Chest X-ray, PA view. Patient: 69 years old, sex M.
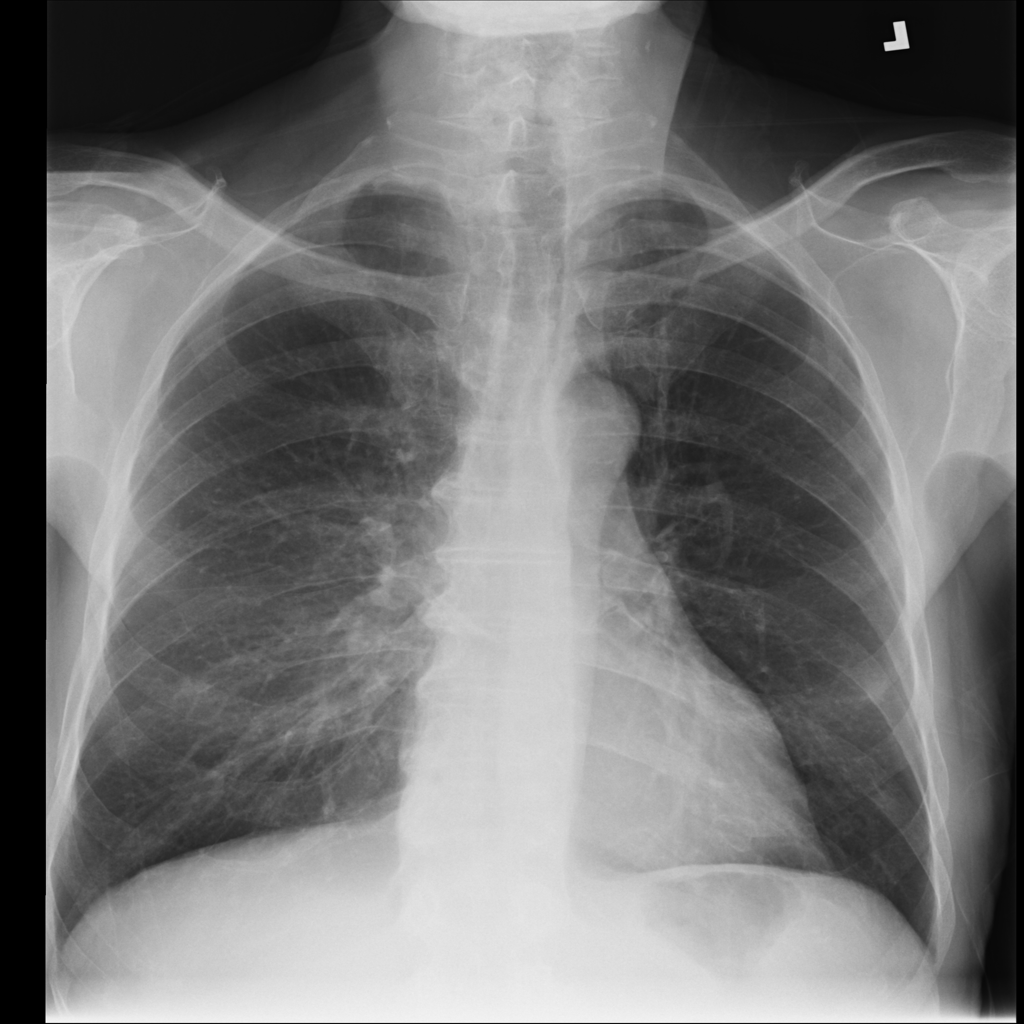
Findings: No Finding